Question: I'm trying to generate entities from a SQL Server database and generating said tables onto a MySQL database. I successfully generated the entities with JPA tools, and I now have entities similar to this one:
'''
@Entity
//It was originally the @Table annotation, I changed it just to see if
//it would work like this
@TableGenerator(name="AGENCY",schema="amex_digital_test_dev")
@NamedQuery(name="Agency.findAll", query="SELECT a FROM Agency a")
public class Agency implements Serializable {
private static final long serialVersionUID = 1L;
@Id
@GeneratedValue(strategy=GenerationType.AUTO)
@Column(unique=true, nullable=false)
private int IDAgency;
@Column(name="Channel_Code")
private String channel_Code;
@Column(name="CodiceOAM")
private String codiceOAM;
@Column(name="DistributionList")
private String distributionList;
@Column(name="IsSimpleSignature")
private boolean isSimpleSignature;
@Column(name="Name", nullable=false)
private String name;
public Agency() {
}
public int getIDAgency() {
return this.IDAgency;
}
public void setIDAgency(int IDAgency) {
this.IDAgency = IDAgency;
}
public String getChannel_Code() {
return this.channel_Code;
}
public void setChannel_Code(String channel_Code) {
this.channel_Code = channel_Code;
}
public String getCodiceOAM() {
return this.codiceOAM;
}
public void setCodiceOAM(String codiceOAM) {
this.codiceOAM = codiceOAM;
}
public String getDistributionList() {
return this.distributionList;
}
public void setDistributionList(String distributionList) {
this.distributionList = distributionList;
}
public boolean getIsSimpleSignature() {
return this.isSimpleSignature;
}
public void setIsSimpleSignature(boolean isSimpleSignature) {
this.isSimpleSignature = isSimpleSignature;
}
public String getName() {
return this.name;
}
public void setName(String name) {
this.name = name;
}
}
'''
My persistence.xml:
'''
<?xml version="1.0" encoding="UTF-8"?>
<persistence version="2.1" xmlns="http://xmlns.jcp.org/xml/ns /persistence" xmlns:xsi="http://www.w3.org/2001/XMLSchema-instance" xsi:schemaLocation="http://xmlns.jcp.org/xml/ns/persistence http://xmlns.jcp.org/xml/ns/persistence/persistence_2_1.xsd">
<persistence-unit name="JPAAmex" transaction-type="RESOURCE_LOCAL">
<class>com.olsa.amex.entities.Agency</class>
<class>com.olsa.amex.entities.AgencyRegionView</class>
<class>com.olsa.amex.entities.Agent</class>
<class>com.olsa.amex.entities.AgentAgencyRegionAndSubRegionRel</class>
<class>com.olsa.amex.entities.AgentAgencyRegionAndSubRegionRelBackUp</class>
<class>com.olsa.amex.entities.AgentGroup</class>
<class>com.olsa.amex.entities.AgentsInfo</class>
<class>com.olsa.amex.entities.AmexStatoPriorita</class>
<class>com.olsa.amex.entities.AmexXEROXField</class>
<class>com.olsa.amex.entities.AmexXEROXSection</class>
<class>com.olsa.amex.entities.Application</class>
<class>com.olsa.amex.entities.ApplicationField</class>
<class>com.olsa.amex.entities.ApplicationFieldBk</class>
<class>com.olsa.amex.entities.ApplicationFieldBkWithAttachGood</class>
<class>com.olsa.amex.entities.ApplicationFieldStatus</class>
<class>com.olsa.amex.entities.ApplicationFieldTemplate</class>
<class>com.olsa.amex.entities.ApplicationFieldTemplateFixedValue</class>
<class>com.olsa.amex.entities.ApplicationOfferAndRegionRel</class>
<class>com.olsa.amex.entities.ApplicationOfferSuppBaseRel</class>
<class>com.olsa.amex.entities.ApplicationPacakge</class>
<class>com.olsa.amex.entities.ApplicationPackageArkDap</class>
<class>com.olsa.amex.entities.ApplicationProductOffer</class>
<class>com.olsa.amex.entities.ApplicationSection</class>
<class>com.olsa.amex.entities.ApplicationSectionPdf</class>
<class>com.olsa.amex.entities.ApplicationSectionTemplate</class>
<class>com.olsa.amex.entities.ApplicationSignaturePDF</class>
<class>com.olsa.amex.entities.ApplicationStatus</class>
<class>com.olsa.amex.entities.ApplicationTemplate</class>
<class>com.olsa.amex.entities.ApplicationTemplateBackUp</class>
<class>com.olsa.amex.entities.ApplicationTrace</class>
<class>com.olsa.amex.entities.AreaRegion</class>
<class>com.olsa.amex.entities.AreaSubRegion</class>
<class>com.olsa.amex.entities.AreamanagerAgent</class>
<class>com.olsa.amex.entities.BankList</class>
<class>com.olsa.amex.entities.BankList_old</class>
<class>com.olsa.amex.entities.BankList_two</class>
<class>com.olsa.amex.entities.Cab</class>
<class>com.olsa.amex.entities.CabList</class>
<class>com.olsa.amex.entities.CabList_old</class>
<class>com.olsa.amex.entities.CervedCredenzial</class>
<class>com.olsa.amex.entities.Comuni</class>
<class>com.olsa.amex.entities.Comuni_bck_20181227</class>
<class>com.olsa.amex.entities.Comuni_bck_old</class>
<class>com.olsa.amex.entities.ConfigurazioneSegnalazione</class>
<class>com.olsa.amex.entities.Cordinate_Firma_Agente</class>
<class>com.olsa.amex.entities.Crif</class>
<class>com.olsa.amex.entities.DboApplicationPacakge</class>
<class>com.olsa.amex.entities.ErrorSqlTrace</class>
<class>com.olsa.amex.entities.InternationalTelPrefix</class>
<class>com.olsa.amex.entities.Level_Rule</class>
<class>com.olsa.amex.entities.Nazionalita</class>
<class>com.olsa.amex.entities.NazioniIso</class>
<class>com.olsa.amex.entities.New</class>
<class>com.olsa.amex.entities.SBS_OfferList</class>
<class>com.olsa.amex.entities.SectionStatus</class>
<class>com.olsa.amex.entities.SegnalazioneApplicationSection</class>
<class>com.olsa.amex.entities.Segnalazioni</class>
<class>com.olsa.amex.entities.StorageCervedVisure</class>
<class>com.olsa.amex.entities.Sysdiagram</class>
<class>com.olsa.amex.entities.Teamleader_AM</class>
<class>com.olsa.amex.entities.TempSignersInfo</class>
<class>com.olsa.amex.entities.TemplateAppkeyStore</class>
<class>com.olsa.amex.entities.TipologiaSegnalazione</class>
<class>com.olsa.amex.entities.TokenPushService</class>
<class>com.olsa.amex.entities.UsedPassword</class>
<class>com.olsa.amex.entities.VersionMobile</class>
<class>com.olsa.amex.entities.VisureType</class>
<properties>
<property name="javax.persistence.jdbc.url" value="jdbc:mysql://rmarjboss-001c.customer.olsa:3306/amex_digital_test_dev"/>
<property name="javax.persistence.jdbc.user" value="usrmysql"/>
<property name="javax.persistence.jdbc.password" value="******"/>
<property name="javax.persistence.jdbc.driver" value="com.mysql.jdbc.Driver"/>
<property name="eclipselink.logging.level" value="FINEST"/>
<property name="eclipselink.ddl-generation" value="drop-and-create-tables" />
<property name="eclipselink.composite-unit.member" value="true"/>
<property name="eclipselink.target-database" value="org.eclipse.persistence.platform.database.MySQLPlatform"/>
<property name="eclipselink.ddl-generation.output-mode" value="database" />
<property name="eclipselink.create-ddl-jdbc-file-name" value="create.sql"/>
<property name="eclipselink.deploy-on-startup" value="true" />
</properties>
</persistence-unit>
'''
I start the process by going onto JPA Tools --> Generate Tables from Entities, and a windows pops up:

I click on "Finish", and then the console shows up, it gives no errors, but it doesn't do anything:
'''
apr 03, 2019 2:36:11 PM org.hibernate.jpa.internal.util.LogHelper logPersistenceUnitInformation
INFO: HHH000204: Processing PersistenceUnitInfo [
name: JPAAmex
...]
apr 03, 2019 2:36:11 PM org.hibernate.Version logVersion
INFO: HHH000412: Hibernate Core {5.2.17.Final}
apr 03, 2019 2:36:11 PM org.hibernate.cfg.Environment <clinit>
INFO: HHH000206: hibernate.properties not found
apr 03, 2019 2:36:11 PM org.hibernate.annotations.common.reflection.java.JavaReflectionManager <clinit>
INFO: HCANN000001: Hibernate Commons Annotations {5.0.1.Final}
apr 03, 2019 2:36:11 PM org.hibernate.engine.jdbc.connections.internal.DriverManagerConnectionProvi derImpl configure
WARN: HHH10001002: Using Hibernate built-in connection pool (not for production use!)
apr 03, 2019 2:36:11 PM org.hibernate.engine.jdbc.connections.internal.DriverManagerConnectionProvi derImpl buildCreator
INFO: HHH10001005: using driver [com.mysql.jdbc.Driver] at URL [jdbc:mysql://rmarjboss-001c.customer.olsa:3306 /amex_digital_test_dev?useUnicode=yes&characterEncoding=UTF-8]
apr 03, 2019 2:36:11 PM org.hibernate.engine.jdbc.connections.internal.DriverManagerConnectionProvi derImpl buildCreator
INFO: HHH10001001: Connection properties: {user=usrmysql, password=****}
apr 03, 2019 2:36:11 PM org.hibernate.engine.jdbc.connections.internal.DriverManagerConnectionProvi derImpl buildCreator
INFO: HHH10001003: Autocommit mode: false
apr 03, 2019 2:36:11 PM org.hibernate.engine.jdbc.connections.internal.DriverManagerConnectionProvi derImpl$PooledConnections <init>
INFO: HHH000115: Hibernate connection pool size: 20 (min=1)
Wed Apr 03 14:36:11 CEST 2019 WARN: Establishing SSL connection without server's identity verification is not recommended. According to MySQL 5.5.45+, 5.6.26+ and 5.7.6+ requirements SSL connection must be established by default if explicit option isn't set. For compliance with existing applications not using SSL the verifyServerCertificate property is set to 'false'. You need either to explicitly disable SSL by setting useSSL=false, or set useSSL=true and provide truststore for server certificate verification.
apr 03, 2019 2:36:12 PM org.hibernate.dialect.Dialect <init>
INFO: HHH000400: Using dialect: org.hibernate.dialect.MySQL57Dialect
apr 03, 2019 2:36:12 PM org.hibernate.mapping.RootClass checkCompositeIdentifier
WARN: HHH000038: Composite-id class does not override equals(): com.olsa.amex.entities.ApplicationTrace
apr 03, 2019 2:36:12 PM org.hibernate.mapping.RootClass checkCompositeIdentifier
WARN: HHH000039: Composite-id class does not override hashCode(): com.olsa.amex.entities.ApplicationTrace
apr 03, 2019 2:36:13 PM org.hibernate.hql.internal.QueryTranslatorFactoryInitiator initiateService
INFO: HHH000397: Using ASTQueryTranslatorFactory
apr 03, 2019 2:36:13 PM org.hibernate.engine.jdbc.connections.internal.DriverManagerConnectionProvi derImpl stop
INFO: HHH10001008: Cleaning up connection pool [jdbc:mysql://rmarjboss-001c.customer.olsa:3306 /amex_digital_test_dev?useUnicode=yes&characterEncoding=UTF-8]
'''
Is there something I am doing wrong? It would save me a lot of time to just generate tables like this. Thanks in advance for the help!
EDIT: Just adding one thing here: I am just using a JPA/Maven project
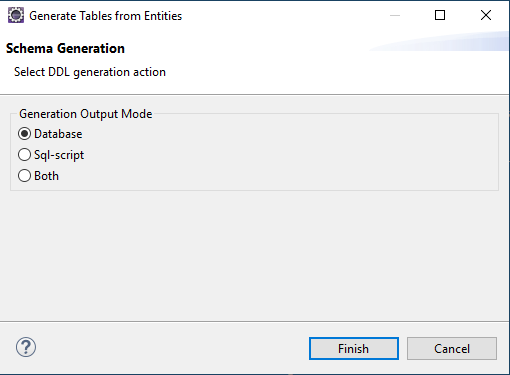
Answer: Try to generate DB by running standalone java app..
'''
public static void main(String...args){
EntityManager em = Persistence.createEntityManagerFactory("JPAAmex").createEntityManager();
}
'''